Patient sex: M
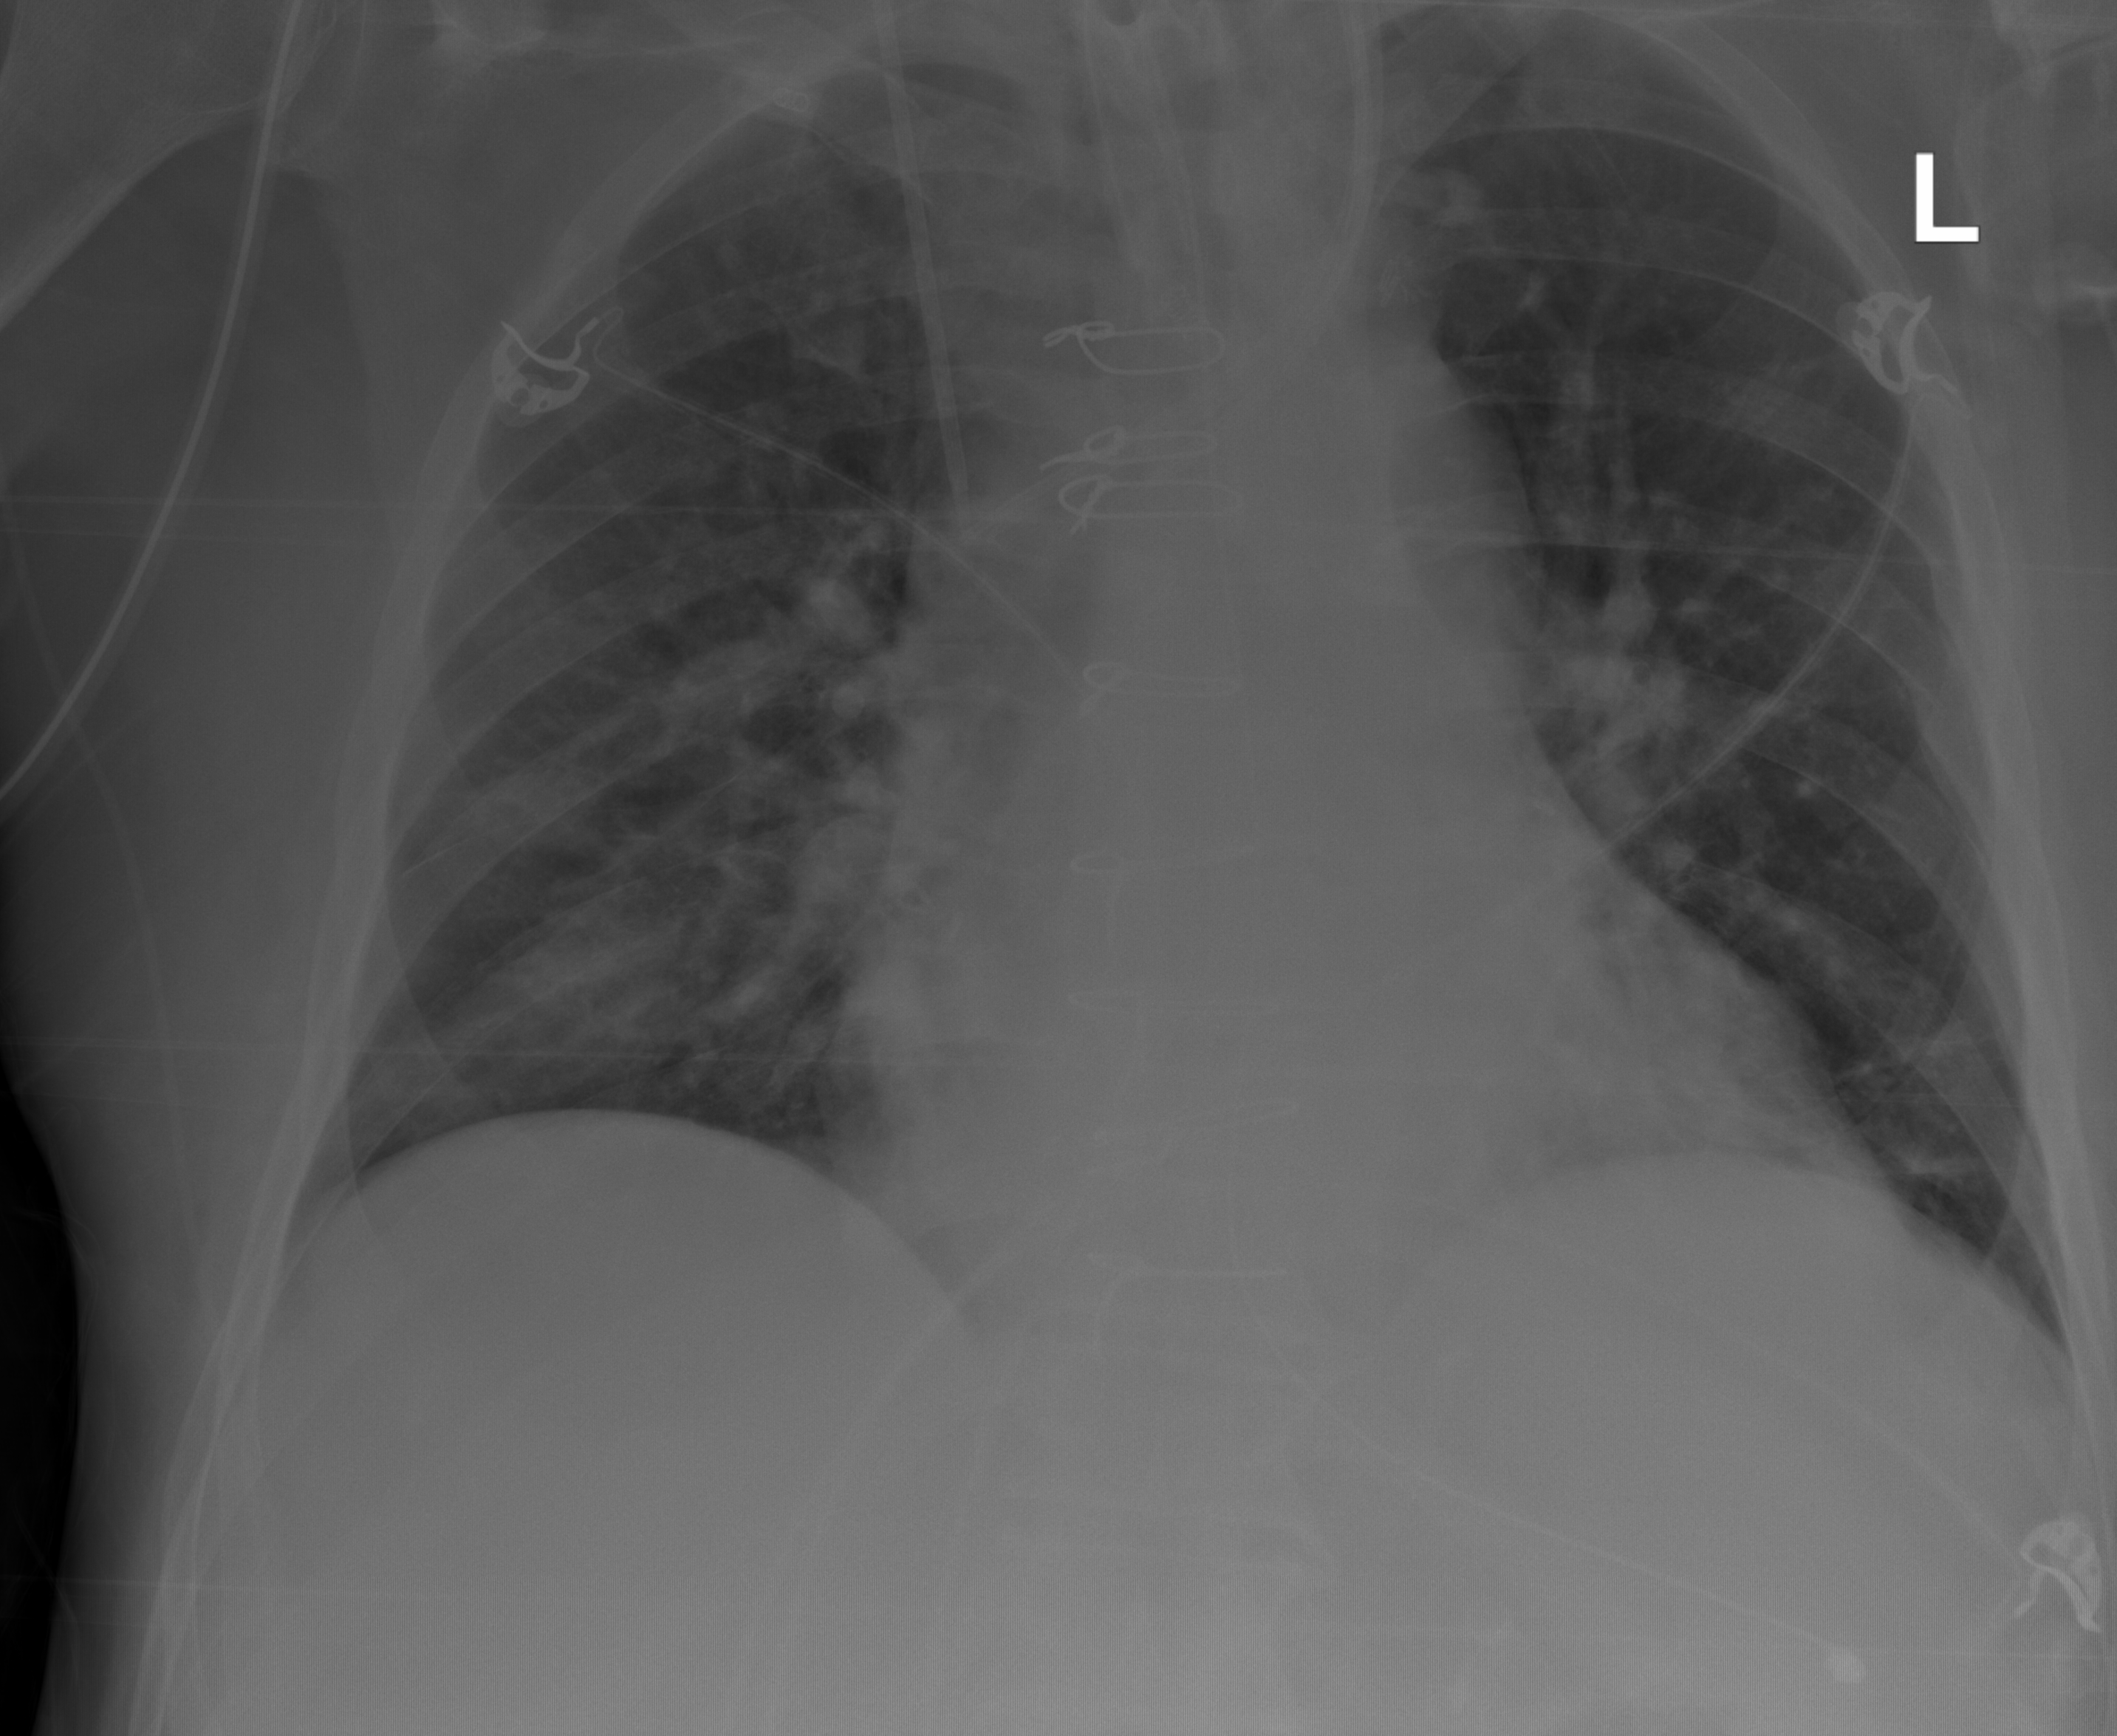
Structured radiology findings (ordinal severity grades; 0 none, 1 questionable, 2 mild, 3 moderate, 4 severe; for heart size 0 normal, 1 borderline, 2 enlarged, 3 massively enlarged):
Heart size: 1
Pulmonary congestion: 2
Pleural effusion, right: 0
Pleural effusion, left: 0
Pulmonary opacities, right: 2
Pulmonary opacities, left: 2
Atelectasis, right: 0
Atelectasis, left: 0